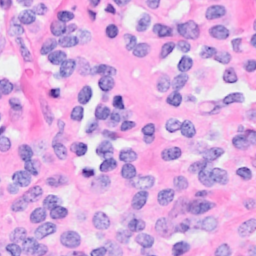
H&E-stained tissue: Breast